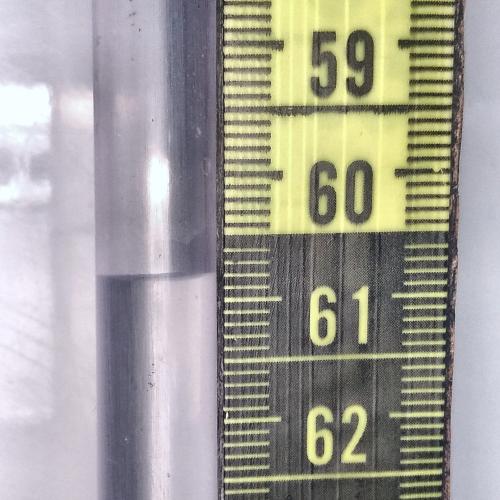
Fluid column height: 60.8 cm